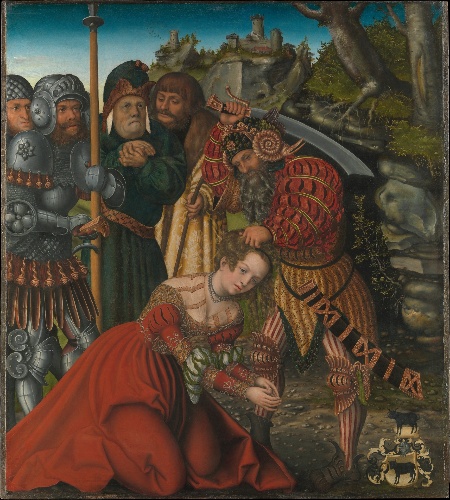
Title: The Martyrdom of Saint Barbara
Artist: Lucas Cranach the Elder
Artist bio: German, Kronach 1472–1553 Weimar
Date: ca. 1510
Object type: Painting
Classification: Paintings
Medium: Oil on linden
Dimensions: Overall 60 3/8 x 54 1/4 in. (153.4 x 137.8 cm); painted surface 59 3/8 x 53 1/8 in. (150.8 x 134.9 cm)
Department: European Paintings
Credit line: Rogers Fund, 1957
Accession year: 1957
Repository: Metropolitan Museum of Art, New York, NY
Tags: Soldiers|Men|Saints|Coat of Arms|Armor|Swords